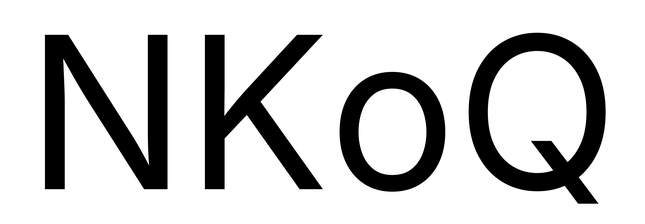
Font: Inter_Regular